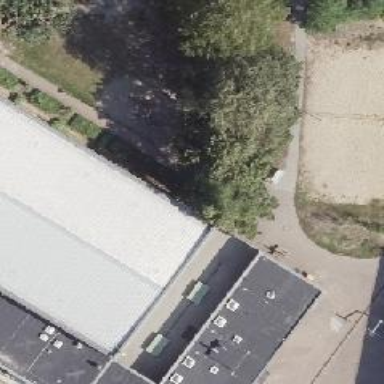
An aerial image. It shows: Climbing wall in the playground.